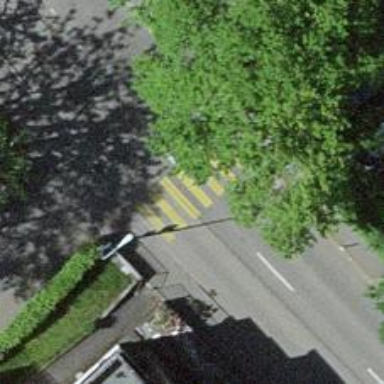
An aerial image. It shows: Zebra crossing on the road.